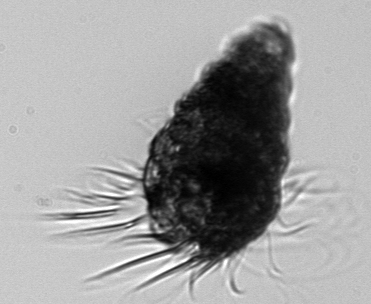
Label: Laboea_strobila